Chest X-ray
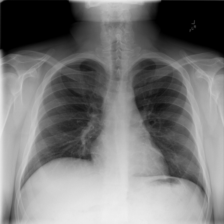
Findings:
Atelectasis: negative
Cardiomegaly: negative
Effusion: negative
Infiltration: negative
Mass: negative
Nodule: negative
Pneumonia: negative
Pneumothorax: negative
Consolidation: negative
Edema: negative
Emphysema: negative
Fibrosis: negative
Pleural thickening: negative
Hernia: negative